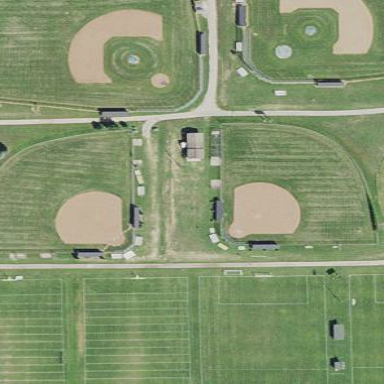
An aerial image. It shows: Softball pitch for leisure sports.